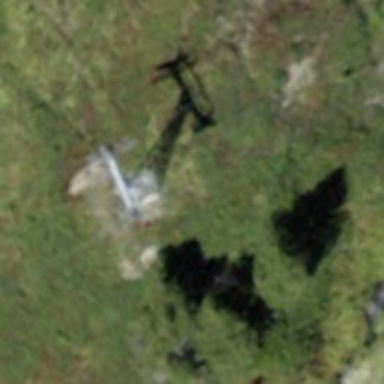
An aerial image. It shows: Pylon for aerialway.